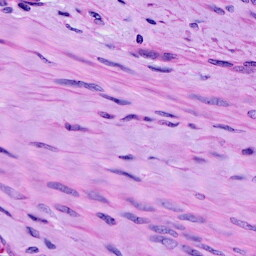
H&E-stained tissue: Cervix